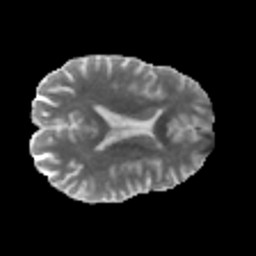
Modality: MD
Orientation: axial
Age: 35
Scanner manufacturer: philips
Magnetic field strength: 3 T
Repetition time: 8.592 s
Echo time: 0.1268 s